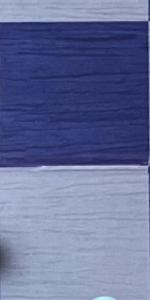
Label: Empty